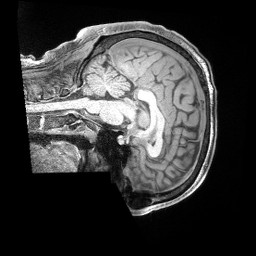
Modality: T1w
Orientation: sagittal
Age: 36
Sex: male
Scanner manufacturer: siemens
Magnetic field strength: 3 T
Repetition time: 2 s
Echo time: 0.00211 s